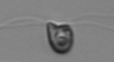
Label: flagellate_morphotype1